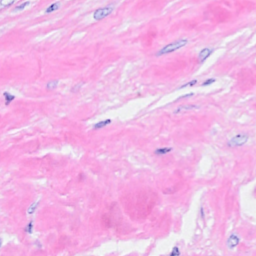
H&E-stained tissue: Breast